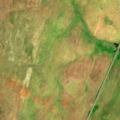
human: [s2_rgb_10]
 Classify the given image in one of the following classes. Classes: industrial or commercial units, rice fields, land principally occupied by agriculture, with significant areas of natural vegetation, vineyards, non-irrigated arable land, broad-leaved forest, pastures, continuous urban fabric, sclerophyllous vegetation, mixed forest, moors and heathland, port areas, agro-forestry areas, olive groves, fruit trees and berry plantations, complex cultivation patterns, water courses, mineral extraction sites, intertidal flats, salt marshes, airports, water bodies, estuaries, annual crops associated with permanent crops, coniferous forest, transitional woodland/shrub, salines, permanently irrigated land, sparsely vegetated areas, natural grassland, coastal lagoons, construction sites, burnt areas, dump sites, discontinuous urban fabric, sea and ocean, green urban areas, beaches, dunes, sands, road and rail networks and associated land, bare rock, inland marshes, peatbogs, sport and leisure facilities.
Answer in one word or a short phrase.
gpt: non-irrigated arable land